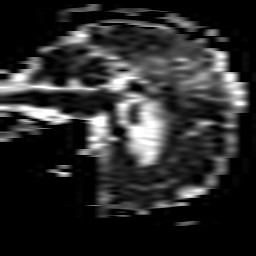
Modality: ADC
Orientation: sagittal
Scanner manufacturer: philips
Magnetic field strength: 1.5 T
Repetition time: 3.111 s
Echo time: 0.06241 s